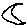
Label: moon